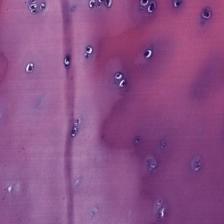
Label: Non-Tumor